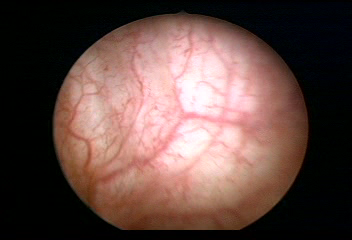
Modality: WLC
Class: Normal mucosa
Bladder cancer association: No